Question: I've upgraded eclipse to juno and i'm triing to set the deploy foulder to "Jboss deploy foulder" but the selection is disabled...is this a bug in Jboss tool or what?
I've attached a photo for more info:

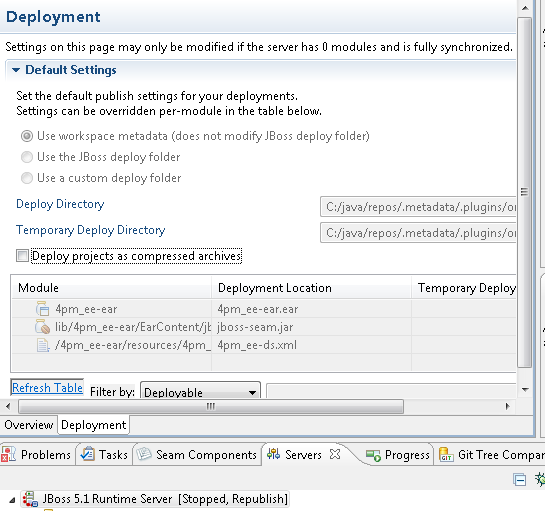
Answer: I've found the solution, the server must not have any modules attached then it alows to shnage the settings...it is also writen in the first line, I've overloked this line becuse in the previews versions of jboss tools this was not an issue.